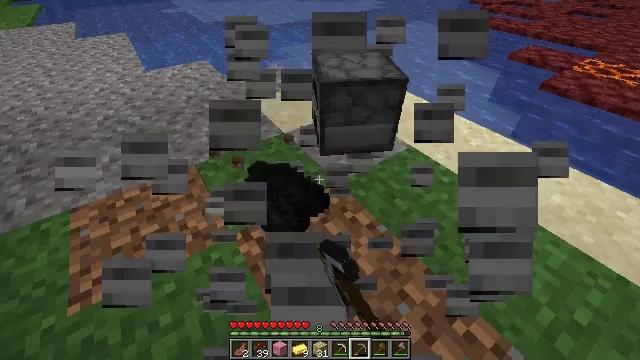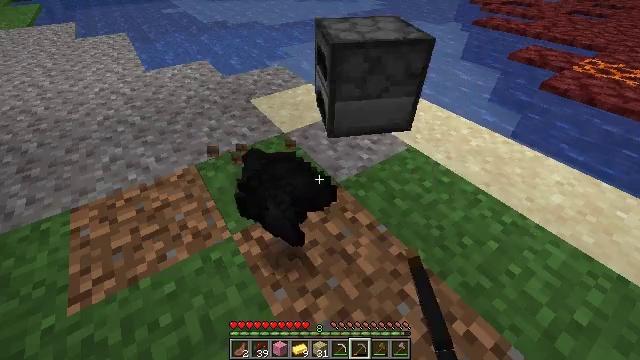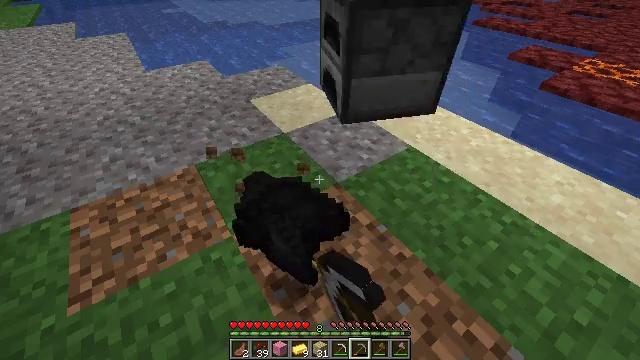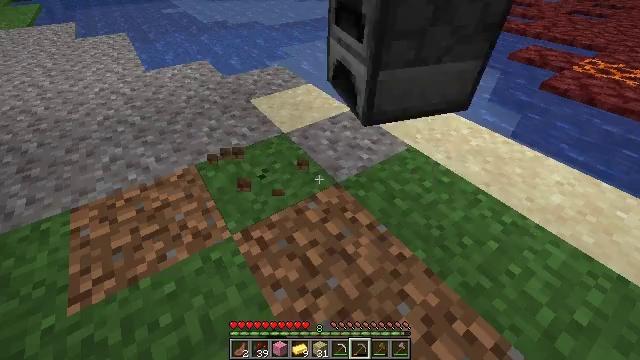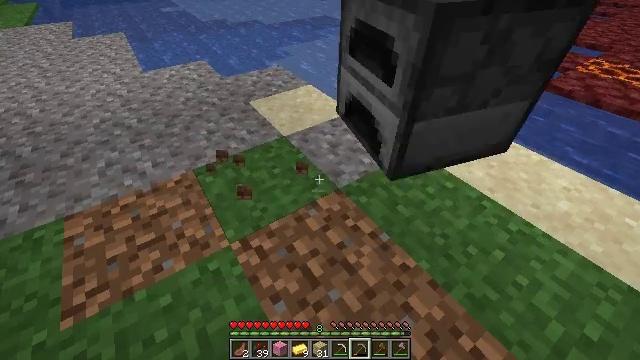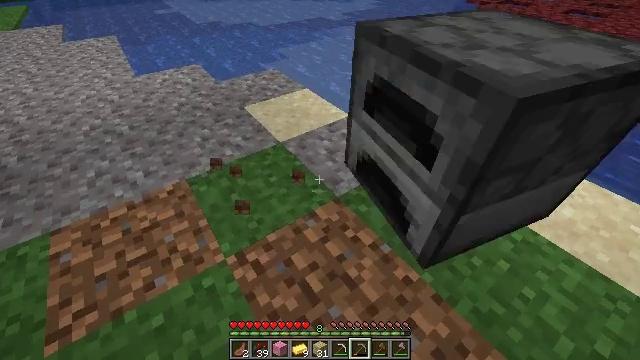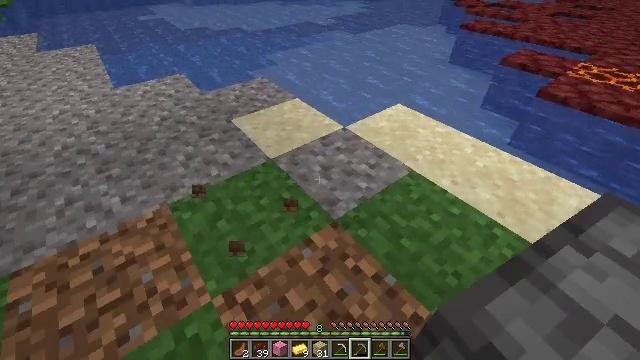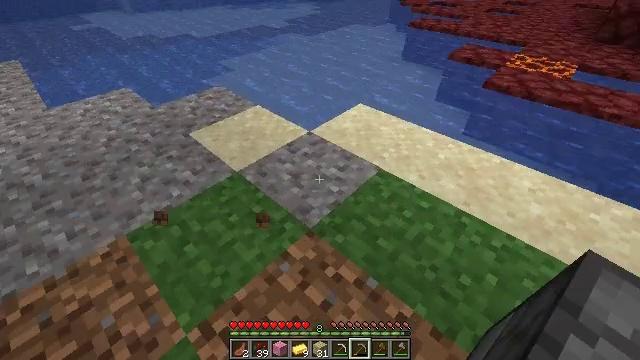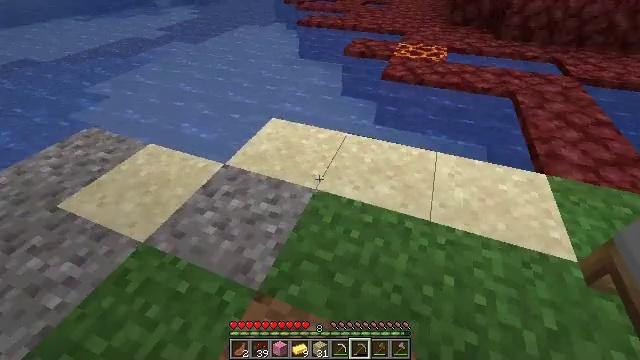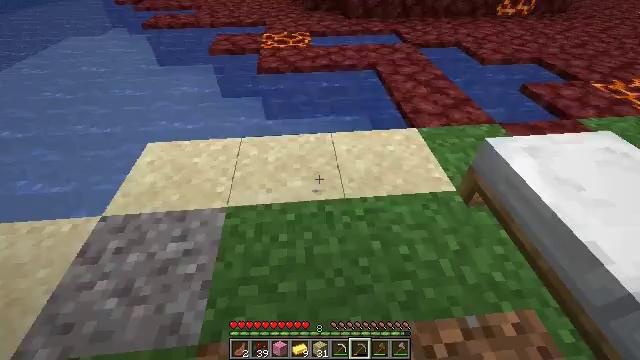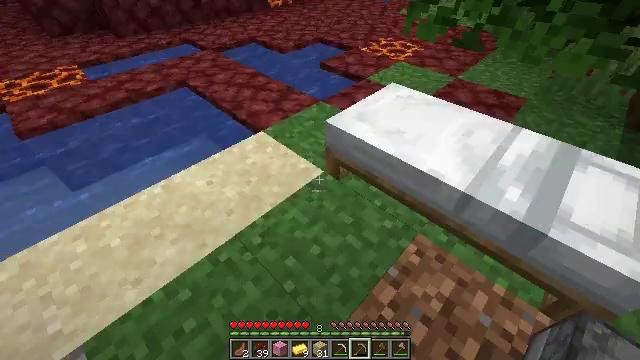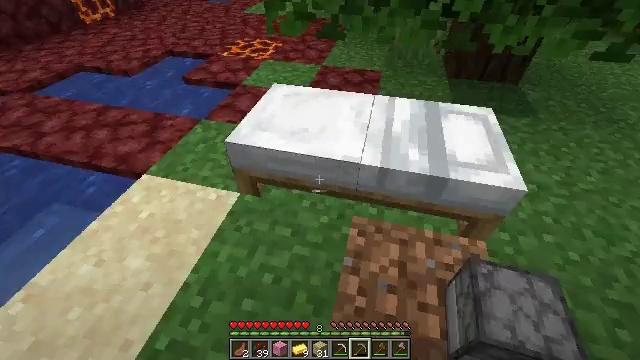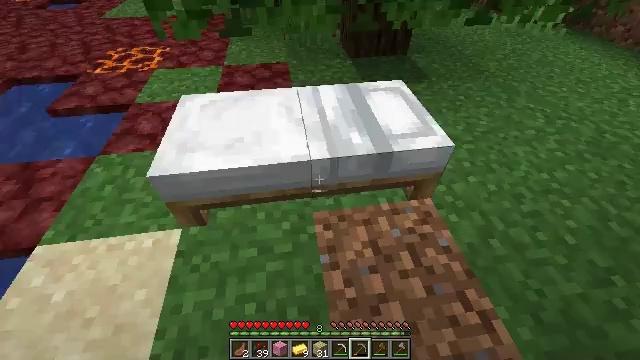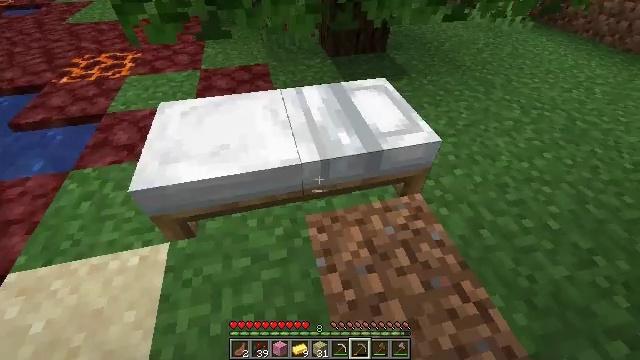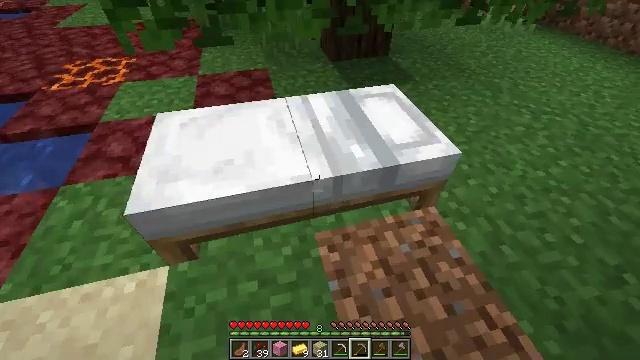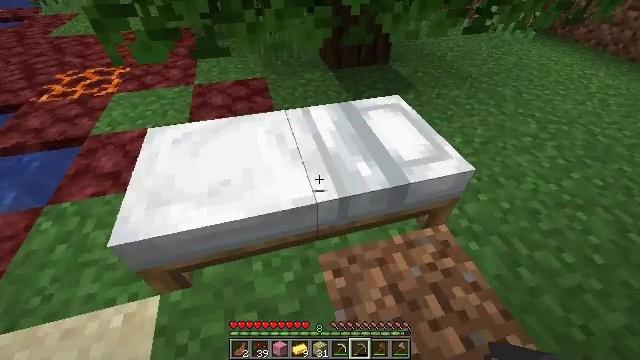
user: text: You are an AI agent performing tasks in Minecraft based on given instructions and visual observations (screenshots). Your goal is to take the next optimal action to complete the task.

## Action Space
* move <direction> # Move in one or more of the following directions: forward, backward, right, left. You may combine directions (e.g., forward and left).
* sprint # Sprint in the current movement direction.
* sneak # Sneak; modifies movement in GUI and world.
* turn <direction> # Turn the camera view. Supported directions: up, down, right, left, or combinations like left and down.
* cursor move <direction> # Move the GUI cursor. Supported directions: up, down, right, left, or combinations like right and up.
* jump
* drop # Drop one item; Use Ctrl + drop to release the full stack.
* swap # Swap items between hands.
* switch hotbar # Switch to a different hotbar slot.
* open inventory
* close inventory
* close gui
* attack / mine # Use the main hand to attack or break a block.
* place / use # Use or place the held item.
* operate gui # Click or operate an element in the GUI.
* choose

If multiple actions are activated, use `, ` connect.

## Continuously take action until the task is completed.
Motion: motion action
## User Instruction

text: Retrieve the white bed for later use.
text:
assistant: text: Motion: attack / mine
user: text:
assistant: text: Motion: attack / mine
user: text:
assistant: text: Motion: attack / mine
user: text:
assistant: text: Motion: move forward
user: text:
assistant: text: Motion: move forward
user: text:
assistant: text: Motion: move forward, turn right
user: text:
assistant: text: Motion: move forward, turn right
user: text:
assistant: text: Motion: move forward, turn right
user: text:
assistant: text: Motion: move forward, turn right and down
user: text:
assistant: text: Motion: move forward and move left, turn right
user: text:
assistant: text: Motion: move forward and move left, turn right
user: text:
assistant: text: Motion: move forward and move left, turn right and down
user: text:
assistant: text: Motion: move forward, turn right
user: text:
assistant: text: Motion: move forward, turn right
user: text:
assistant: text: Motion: move forward, turn up
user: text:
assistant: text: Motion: move forward, turn up
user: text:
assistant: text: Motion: turn up
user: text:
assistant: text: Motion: no_op
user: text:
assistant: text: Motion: no_op
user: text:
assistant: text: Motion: no_op
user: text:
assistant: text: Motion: turn left
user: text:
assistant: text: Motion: turn left and down
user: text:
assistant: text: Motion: turn left and down
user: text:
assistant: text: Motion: turn left and down
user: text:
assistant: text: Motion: turn down
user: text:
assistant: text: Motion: turn down
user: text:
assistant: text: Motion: turn down
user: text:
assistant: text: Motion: turn right and down
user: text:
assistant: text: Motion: turn right and down
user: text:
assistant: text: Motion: turn right